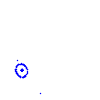
Particle: proton